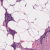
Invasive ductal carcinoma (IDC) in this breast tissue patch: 1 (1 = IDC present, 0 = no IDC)